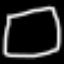
Label: square